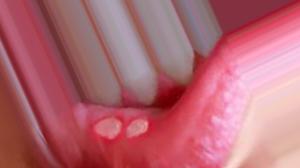
Condition: Mouth Ulcer